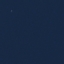
Land use / land cover class: SeaLake